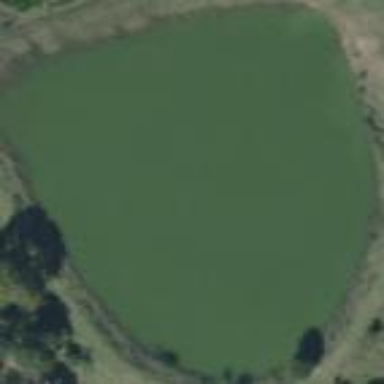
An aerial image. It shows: Reservoir of natural water.